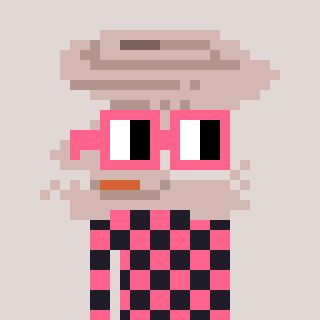
a pixel art character with square pink glasses, a tornado-shaped head and a grayscale-colored body on a warm background